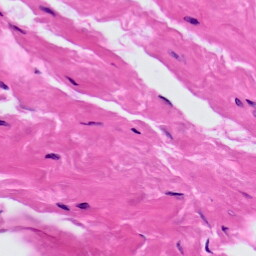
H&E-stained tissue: Prostate